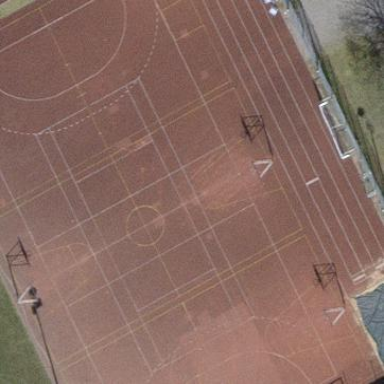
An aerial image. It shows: Multi-sport pitch on leisure land.